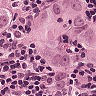
Metastatic tissue present: yes